Question: I am using Datastax community edition in two windows PCs(64 bit and 32 bit respectively). After setting the initial configuration in cassandra.yaml, in the Opscenter web interface its showing that "1 of 2 agents connected" and recommending to install opscenter agent.Cluster name : Test Centerseeds : Y.Y.Y.Ylisten address :rpc_address : 0.0.0.0endpoint_snitch: SimpleSnitchnum_tokens: 256Cluster name : Test Centerseeds : X.X.X.Xlisten address :rpc_address : 0.0.0.0endpoint_snitch: SimpleSnitchnum_tokens: 256By default attribute was absent so I didn't add that and as per instruction I first stopped the services and after changing this setting I started them.Q1. Any settings I'm missing ?Thanks for kindly help.Edited : From X.X.X.X node, the status of Y.Y.Y.Y node
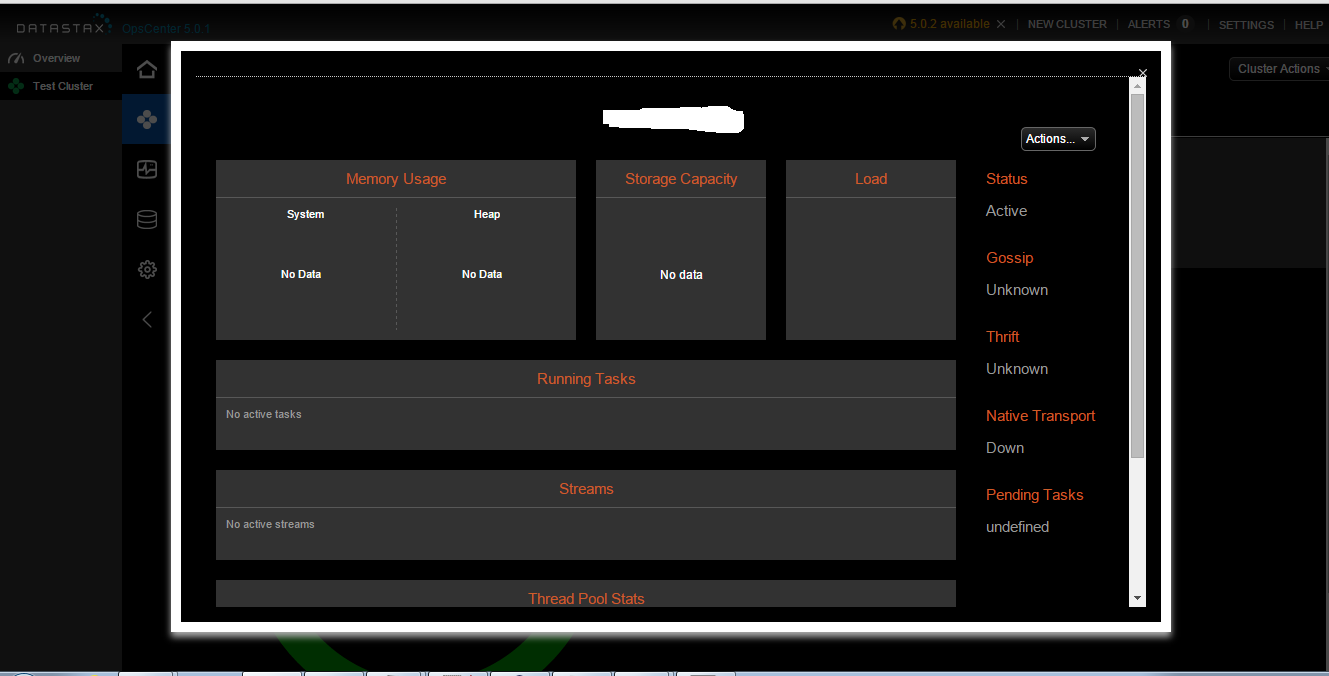
Answer: You need to configure the datastax-agents so they know what machine OpsCenter is running on.
To do this you will need to edit the following line in address.yaml located in C:\Program Files\DataStax Community\opscentergent\conf.
stomp_interface:
If X.X.X.X is your opscenterd machine:
set stomp_interface: X.X.X.X for all nodes.